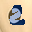
Label: 2